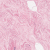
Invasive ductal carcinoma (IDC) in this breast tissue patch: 0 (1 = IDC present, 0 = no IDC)